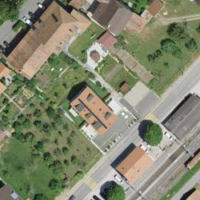
EUNIS habitat code: 54
Species observed at this site:
Cymbalaria muralis
Medicago sativa
Euphorbia lathyris
Impatiens balfourii
Ficus carica